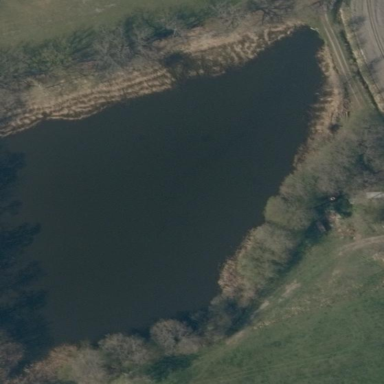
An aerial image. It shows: Pond with natural water.